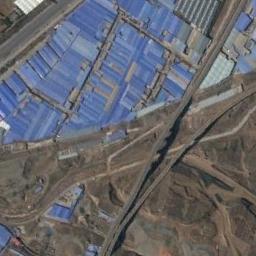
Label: industrial_area